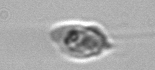
Label: Amoeba